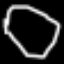
Label: octagon